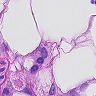
Metastatic tissue present: yes